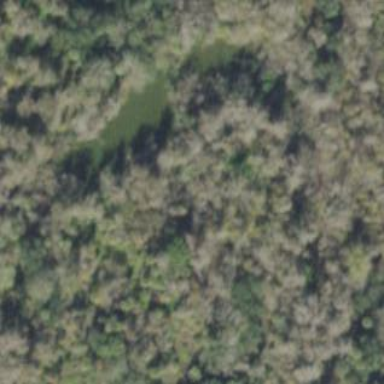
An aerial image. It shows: Marshy wetland area.